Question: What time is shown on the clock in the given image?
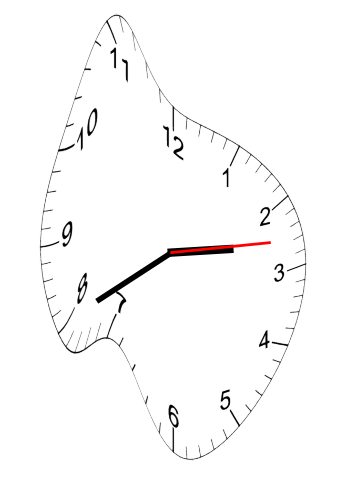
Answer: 02:40:13